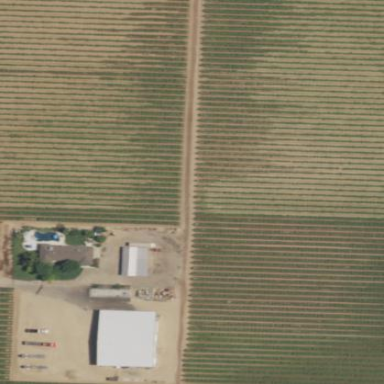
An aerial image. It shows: Vineyard.